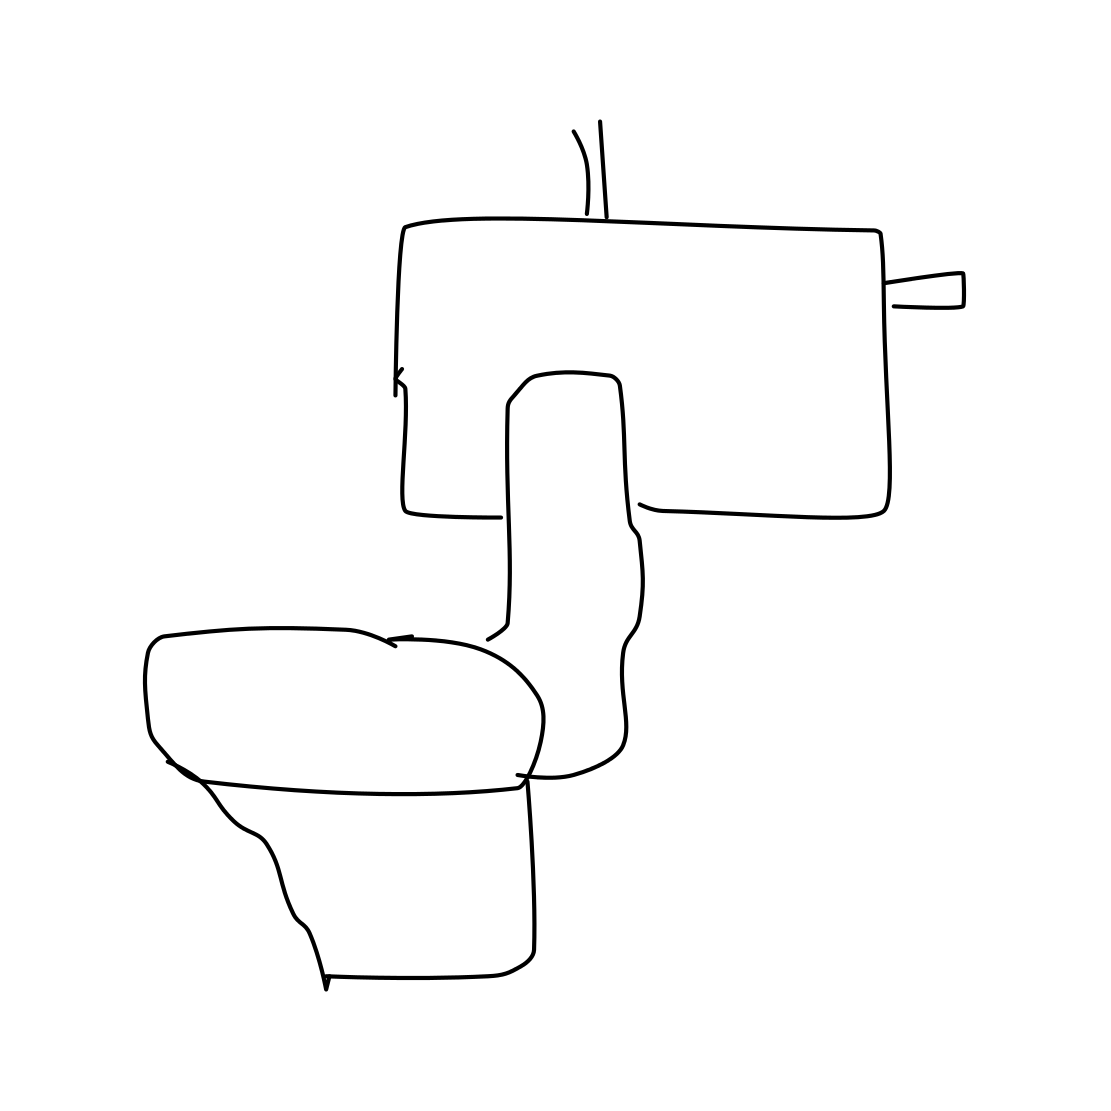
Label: toilet